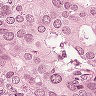
Metastatic tissue present: yes